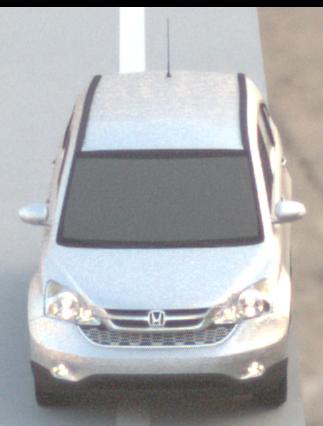
Make: Honda
Model: CR-V
Detailed model: CR-V (III) (04/10 - 10/12)
Model produced from: 2010
Model produced until: 2012
Doors: 5
Color: white
Road condition: dry road
Daytime: sunrise or sunset
Contrast: low contrast